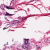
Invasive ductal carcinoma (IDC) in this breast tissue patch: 0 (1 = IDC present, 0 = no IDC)